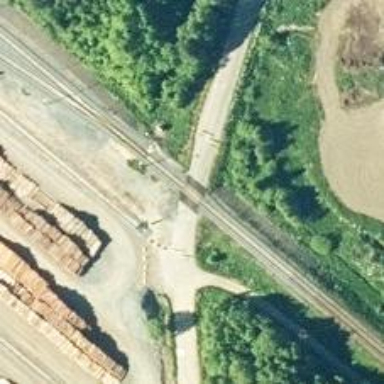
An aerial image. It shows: Continuous railway track.